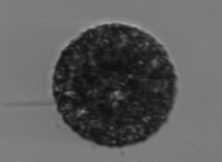
Label: Vicicitus_globosus